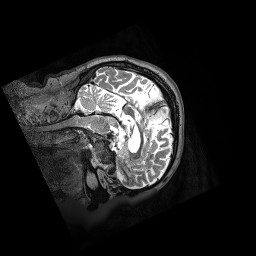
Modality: T2w
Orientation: sagittal
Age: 70
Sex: female